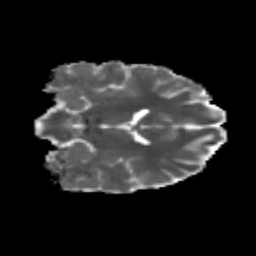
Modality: MD
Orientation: coronal
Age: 19
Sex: female
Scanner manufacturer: siemens
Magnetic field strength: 3 T
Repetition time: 3.5 s
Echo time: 0.113 s